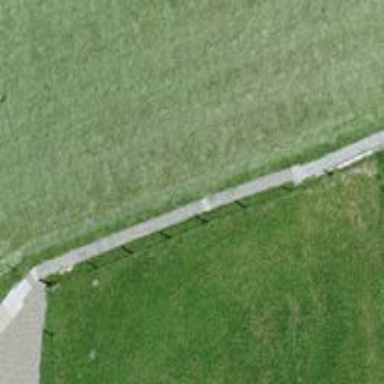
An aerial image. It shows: Unpaved footway.